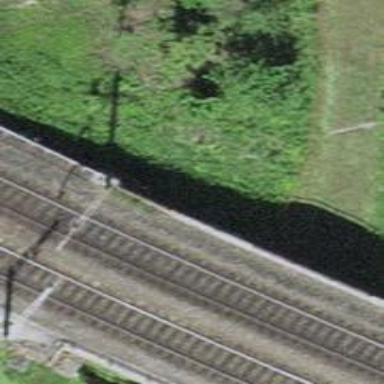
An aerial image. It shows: Tunnel footway.